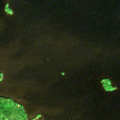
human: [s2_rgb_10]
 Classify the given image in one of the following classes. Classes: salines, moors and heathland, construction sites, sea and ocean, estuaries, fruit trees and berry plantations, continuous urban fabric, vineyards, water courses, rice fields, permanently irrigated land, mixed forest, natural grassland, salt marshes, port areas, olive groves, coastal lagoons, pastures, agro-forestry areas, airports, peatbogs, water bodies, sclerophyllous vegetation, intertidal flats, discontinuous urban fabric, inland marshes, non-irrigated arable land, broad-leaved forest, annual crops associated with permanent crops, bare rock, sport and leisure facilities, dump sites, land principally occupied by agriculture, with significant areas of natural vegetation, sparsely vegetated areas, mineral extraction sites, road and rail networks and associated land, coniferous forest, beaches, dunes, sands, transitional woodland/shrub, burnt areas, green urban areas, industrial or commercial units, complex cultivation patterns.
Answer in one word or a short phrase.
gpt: mixed forest, water bodies